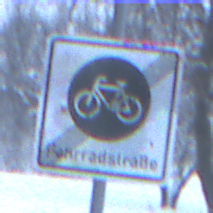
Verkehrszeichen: EndeFahrradstrasse
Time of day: Midday
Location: Outdoor (Nature)
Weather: Overcast
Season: Winter
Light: Natural